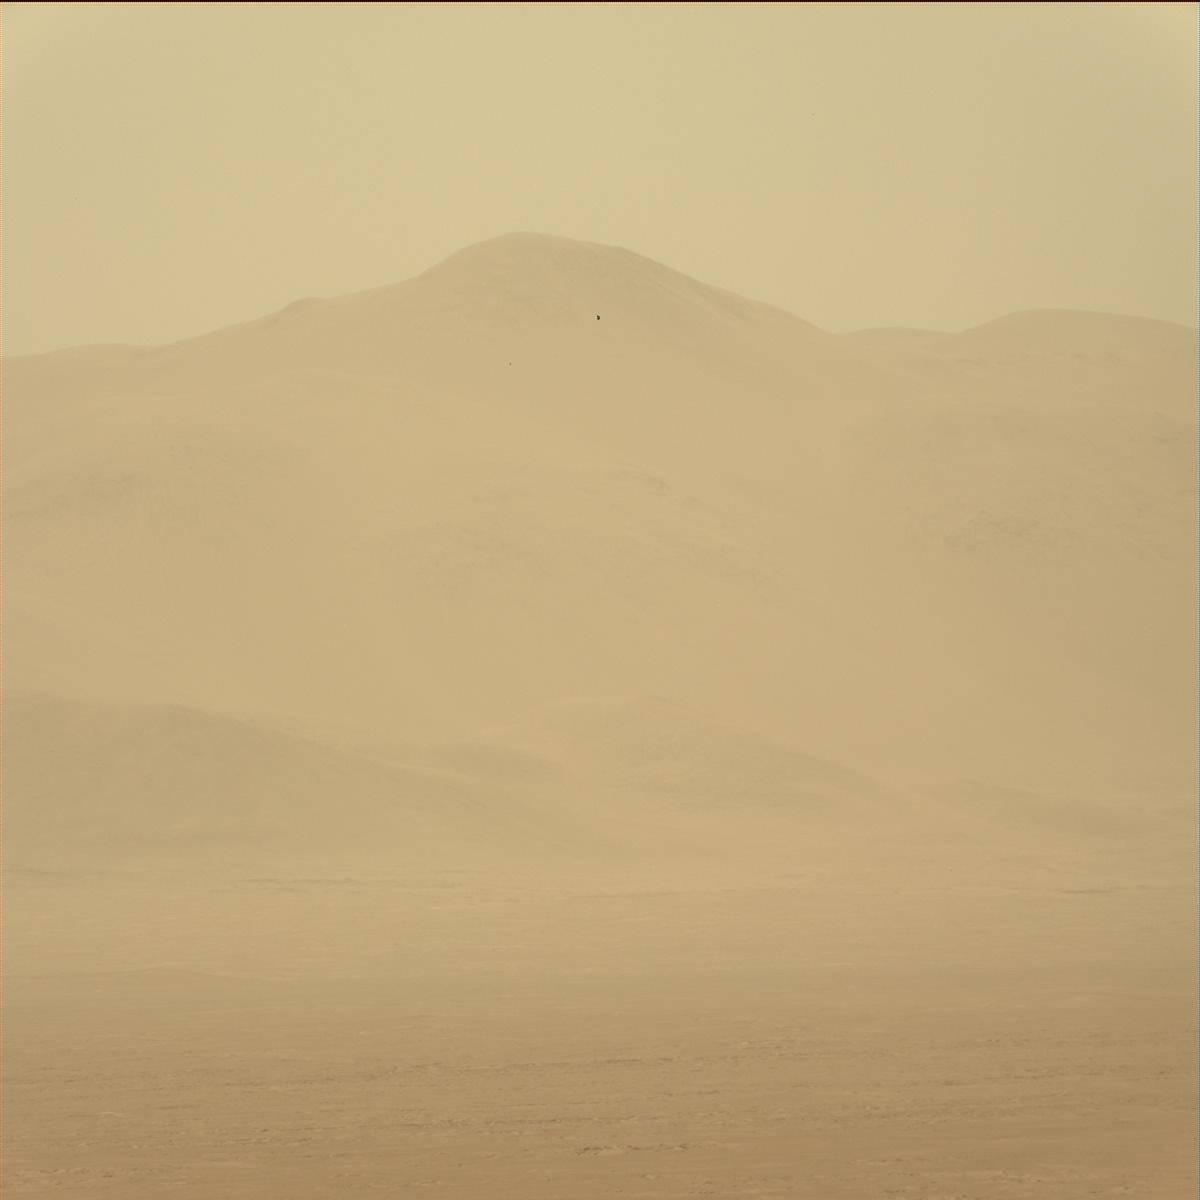
Terrain classes present: Ridge, Sand / Soil, Sky